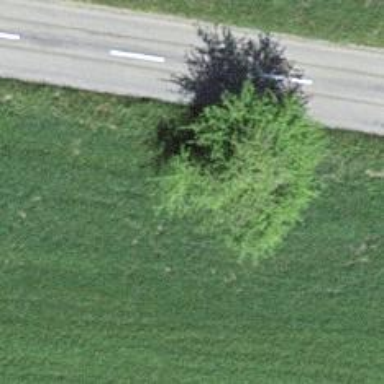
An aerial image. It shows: Deciduous tree with broadleaved leaves.